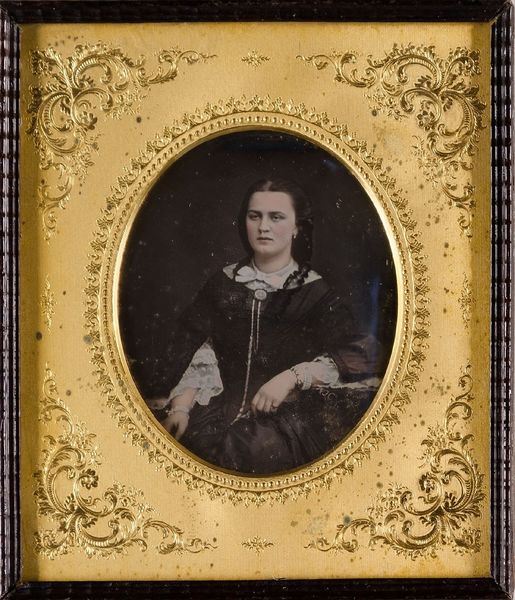
Titel: Marie Bernhardine Lex (verh. 1860 m. Dr. med. Georg Thilenius), Tochter des Seminardirektors Christian Lex und dessen Frau Amalie Klefecker. Hamburg, um 1860
Künstler: David Eichmann
Standort: Hamburg
Institution: Museum für Kunst und Gewerbe Hamburg
Schlagwörter: frau, portrait, figur, person, foto, fotografie, photographie, photo, lichtbild, handkoloriert, daguerreotypie, historische, bildwerke, angewandte und bildende kunst, hessische systematik, porträt, persönlichkeit, porträtfotografie, porträtphotographie, hüftbild, handkolorierung